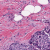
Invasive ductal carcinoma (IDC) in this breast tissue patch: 1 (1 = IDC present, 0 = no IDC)